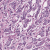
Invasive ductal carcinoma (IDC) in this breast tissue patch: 1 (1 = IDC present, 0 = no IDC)